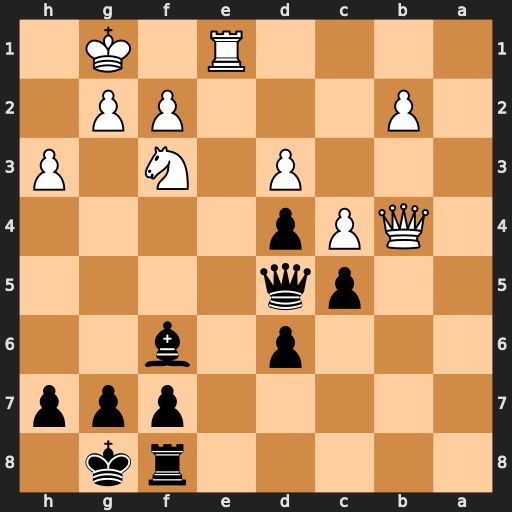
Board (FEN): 5rk1/5ppp/3p1b2/2pq4/1QPp4/3P1N1P/1P3PP1/4R1K1
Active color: b
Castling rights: -
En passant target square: -
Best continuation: Qxf3 gxf3 cxb4